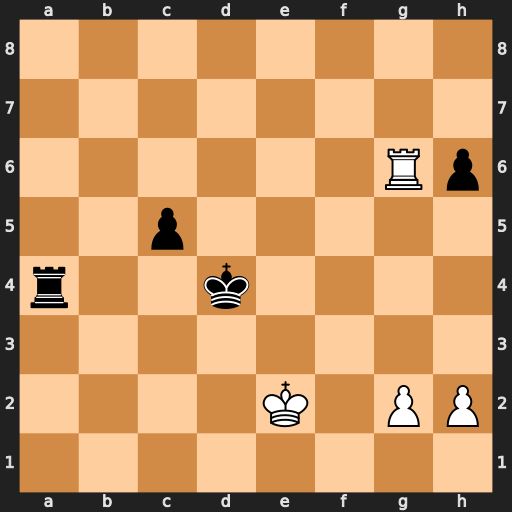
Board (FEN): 8/8/6Rp/2p5/r2k4/8/4K1PP/8
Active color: w
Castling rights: -
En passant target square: -
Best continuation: Rg4+ Ke5 Rxa4